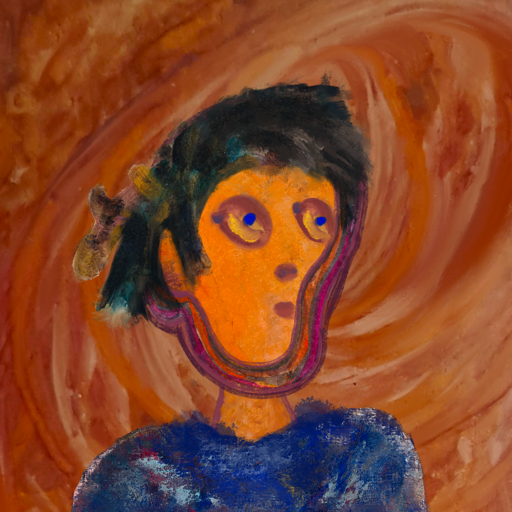
Background: Pious_Lady, Head And Neck Side: Hypocrite_w_Hair, Face Side: Mother_And_Son_Son, Bust: Irani, Hair Side: Pipe, Head Accessory: Blank, Second Necklace: Blank, Necklace: Blank, Baby: Blank